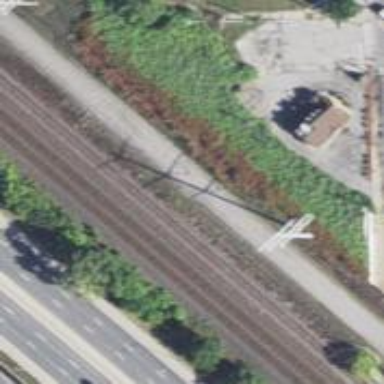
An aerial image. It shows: Abandoned railway.